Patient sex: F
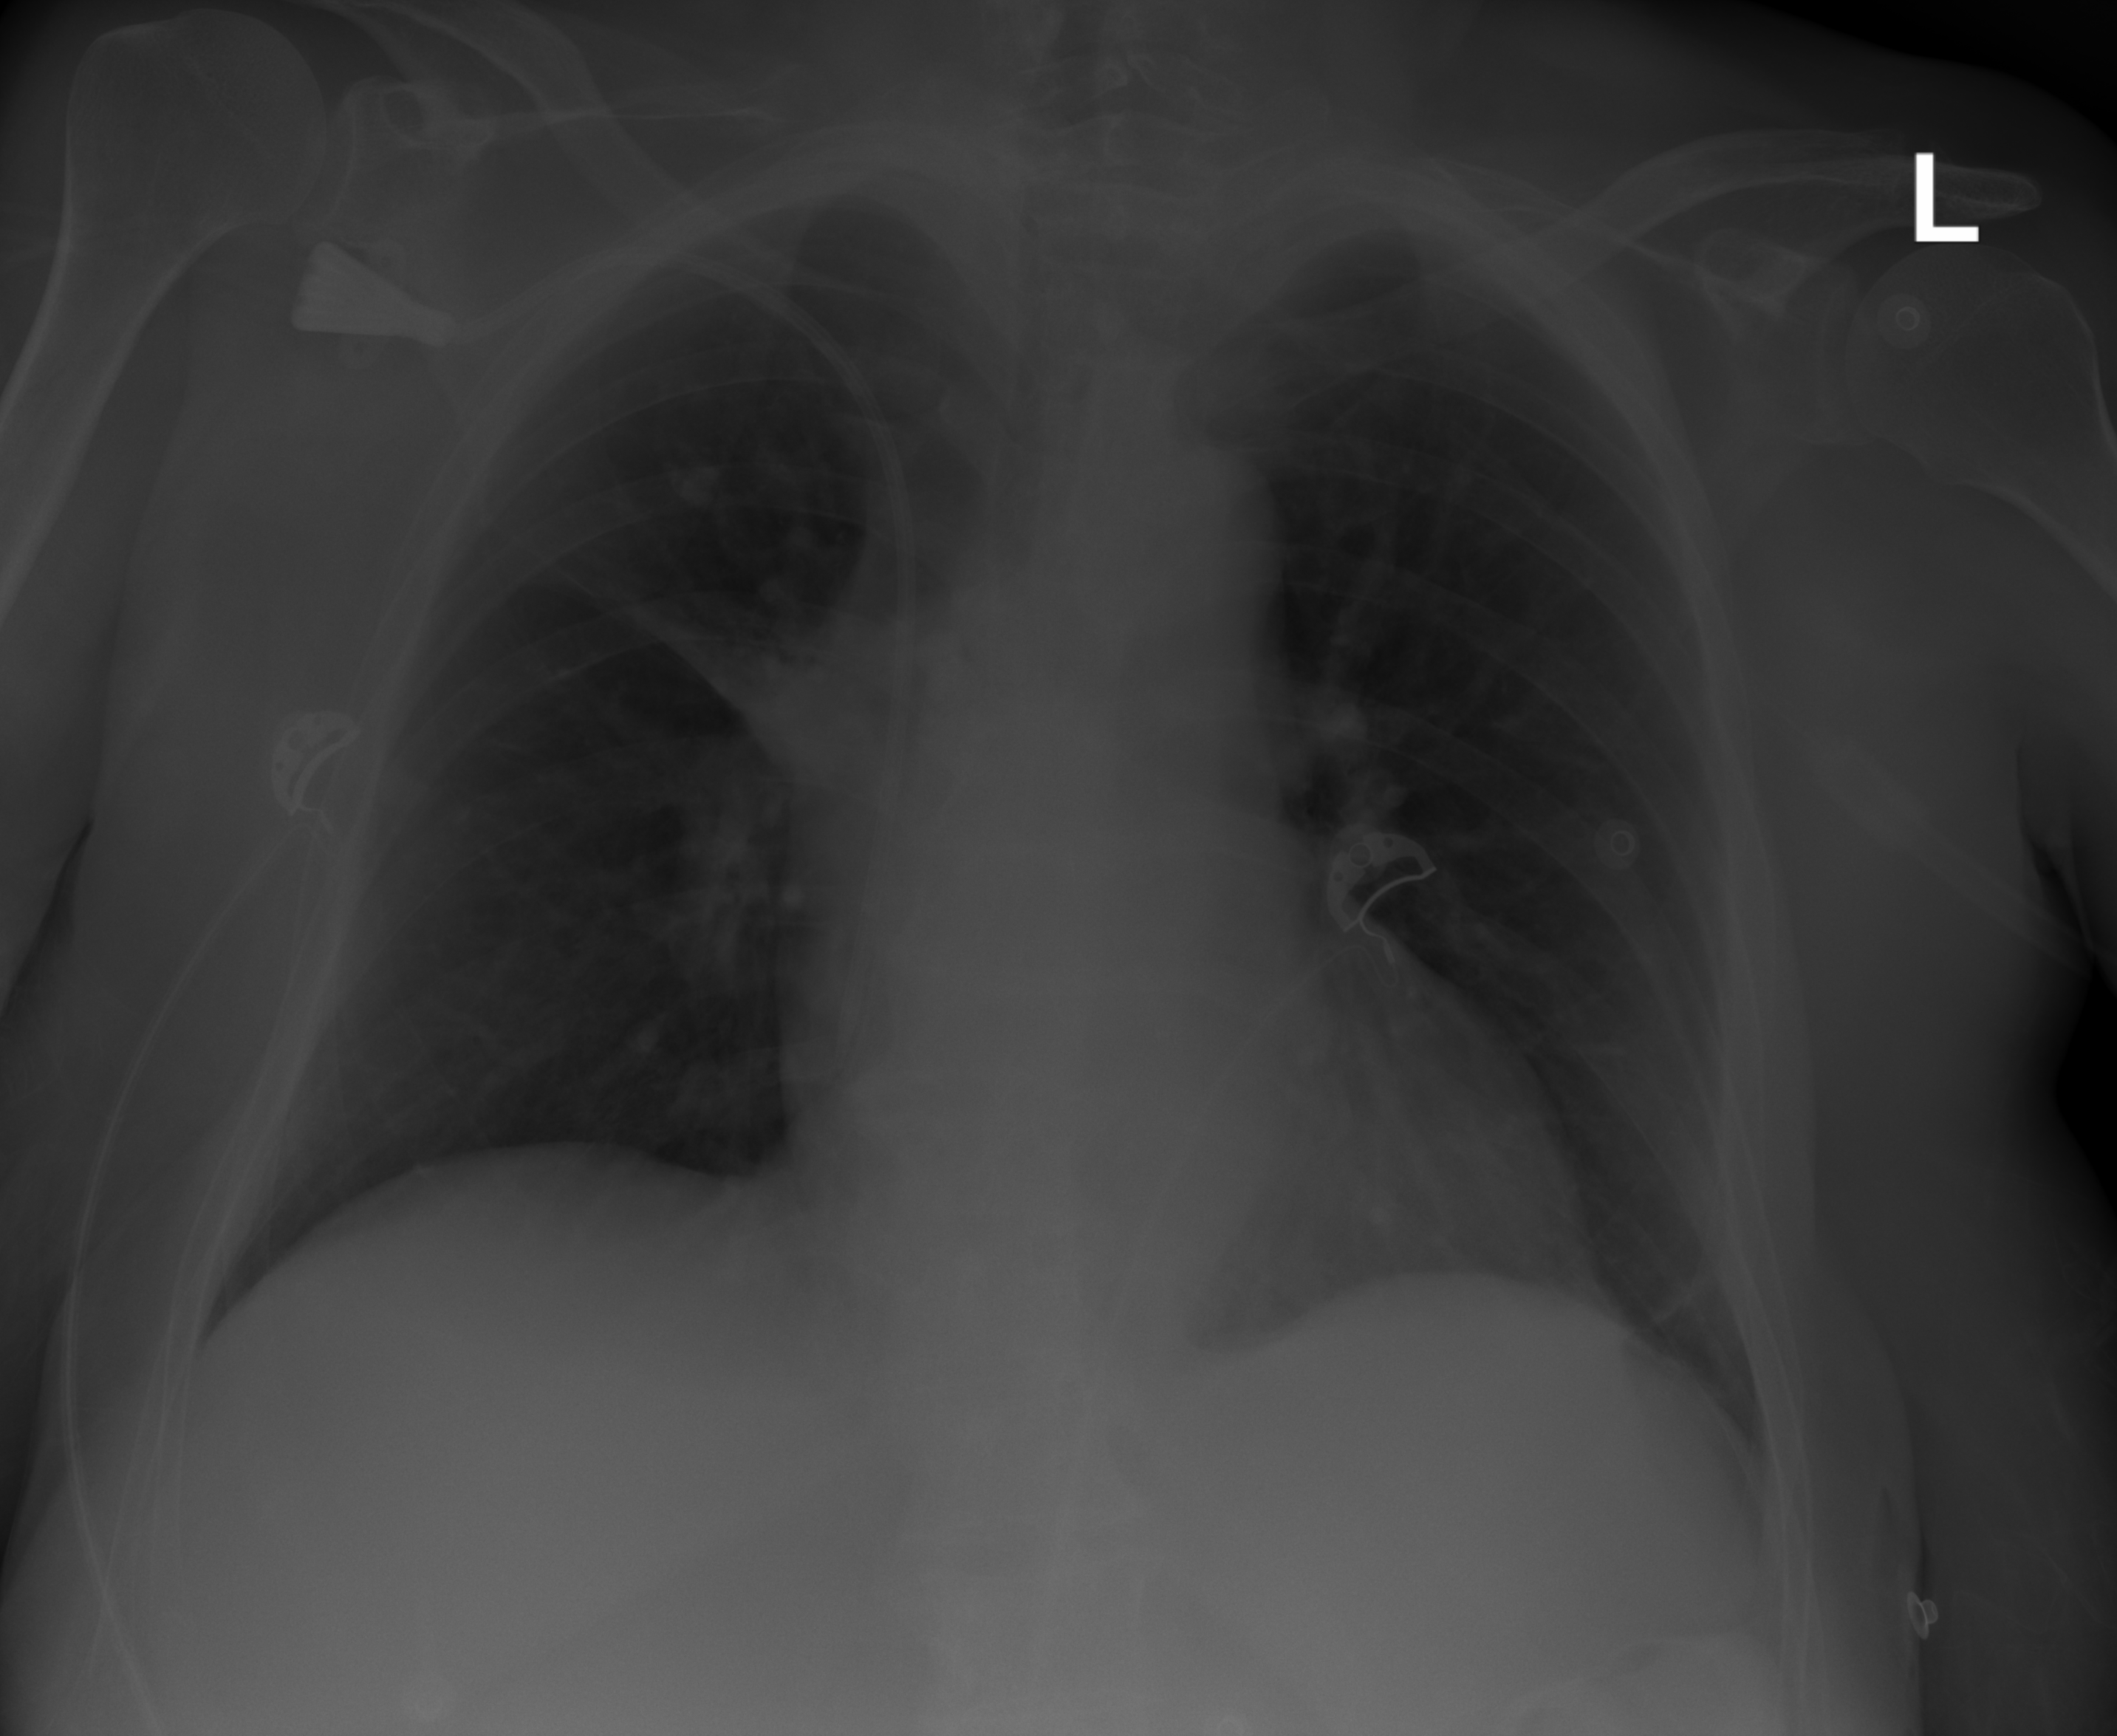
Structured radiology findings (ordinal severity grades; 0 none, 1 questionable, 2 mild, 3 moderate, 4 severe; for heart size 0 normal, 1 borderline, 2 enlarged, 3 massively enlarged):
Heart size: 1
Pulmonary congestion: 0
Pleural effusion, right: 0
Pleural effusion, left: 0
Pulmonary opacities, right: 0
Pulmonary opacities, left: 0
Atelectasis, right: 2
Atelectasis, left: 2